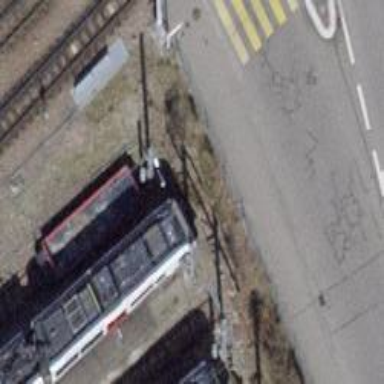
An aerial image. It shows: Railway buffer stop.